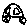
Label: car